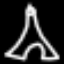
Label: The Eiffel Tower